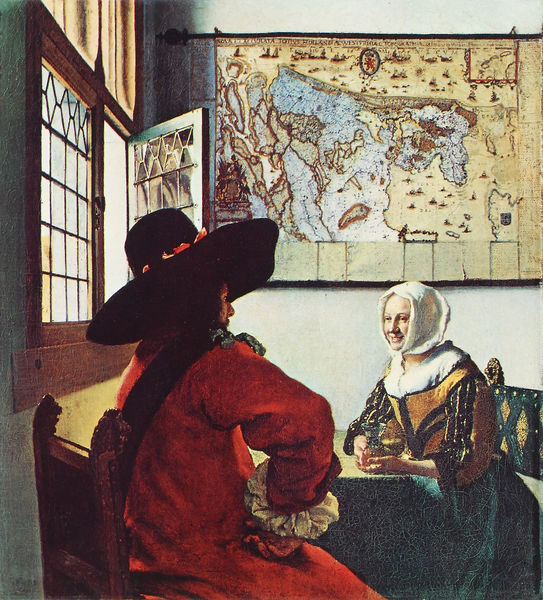
Titel: Soldat und  lächelnde Frau
Künstler: Jan Vermeer van Delft
Institution: New York, The Frick Collection
Schlagwörter: blau, mann, weiß, gelb, sitzen, fenster, frau, glas, hut, kleid, licht, rücken, stuhl, stühle, szene, tisch, zimmer, rot, tuch, haube, rock, ärmel, bild, innenraum, niederlande, interieur, sessel, paar, lächeln, lehne, mieder, kopftuch, offen, vermeer, niederländisch, karte, gut, gurt, landkarte, geöffnet, butzenscheiben, rpck